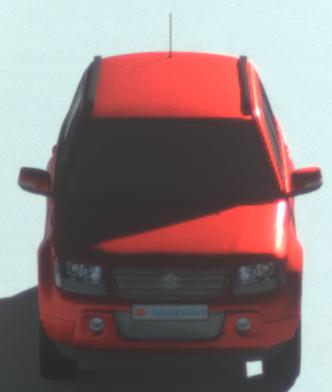
Make: Suzuki
Model: Grand Vitara
Detailed model: Gen. 1 JT
Model produced from: 2009
Model produced until: 2012
Doors: 5
Color: red
Road condition: dry road
Daytime: morning or afternoon
Contrast: high contrast